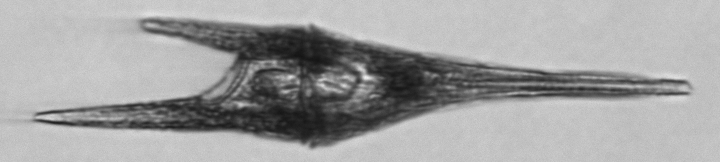
Label: Tripos_furca